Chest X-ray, AP view. Patient: 21 years old, sex M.
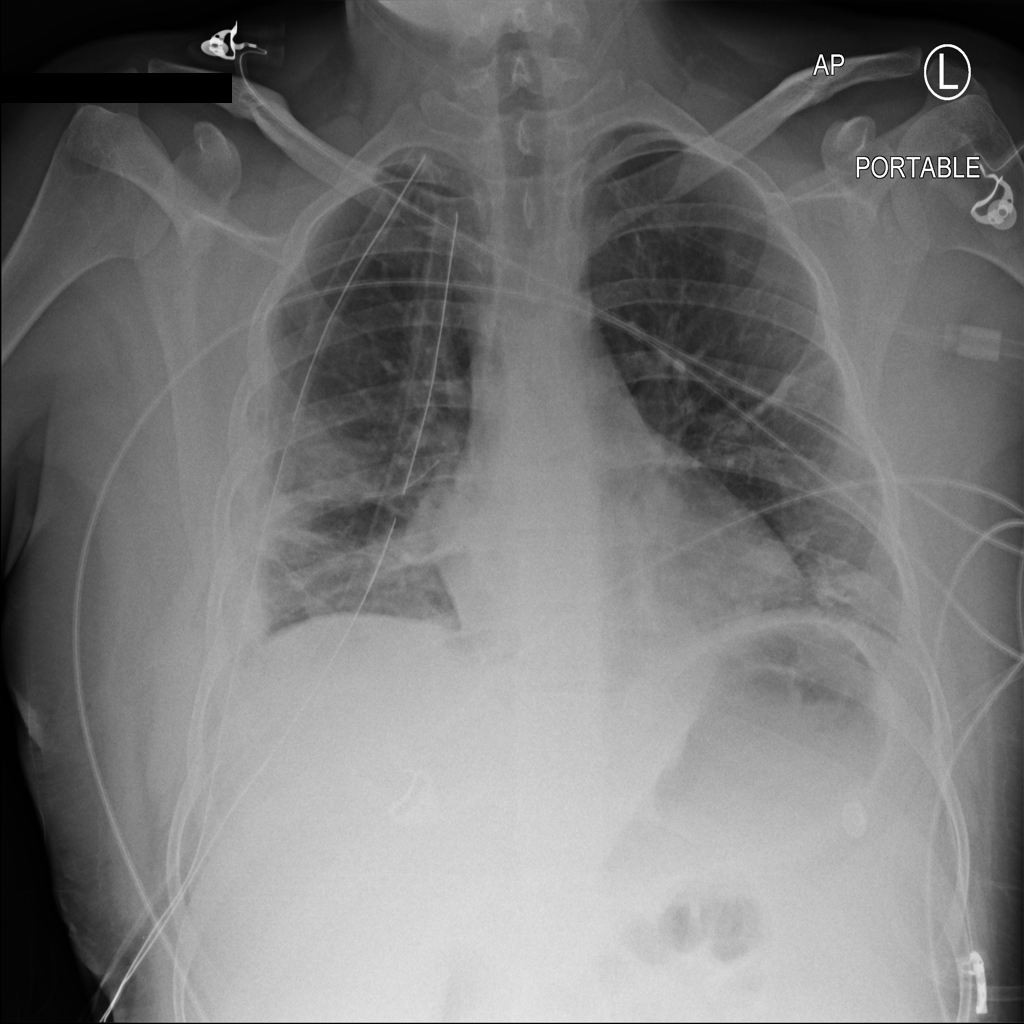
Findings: Atelectasis, Effusion, Infiltration, Pleural_Thickening